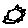
Label: sun